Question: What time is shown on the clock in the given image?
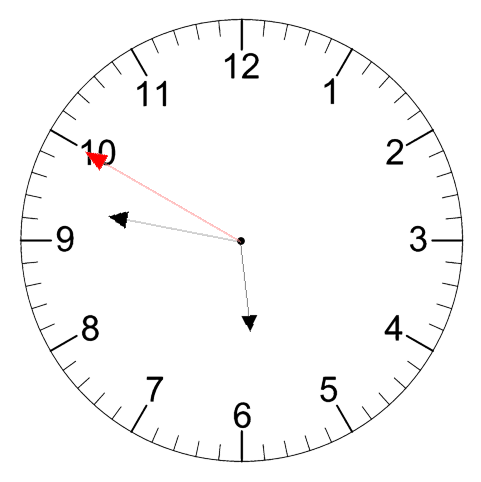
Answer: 05:46:50